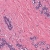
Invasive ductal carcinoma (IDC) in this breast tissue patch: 0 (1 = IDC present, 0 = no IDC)